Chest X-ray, AP view. Patient: 53 years old, sex M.
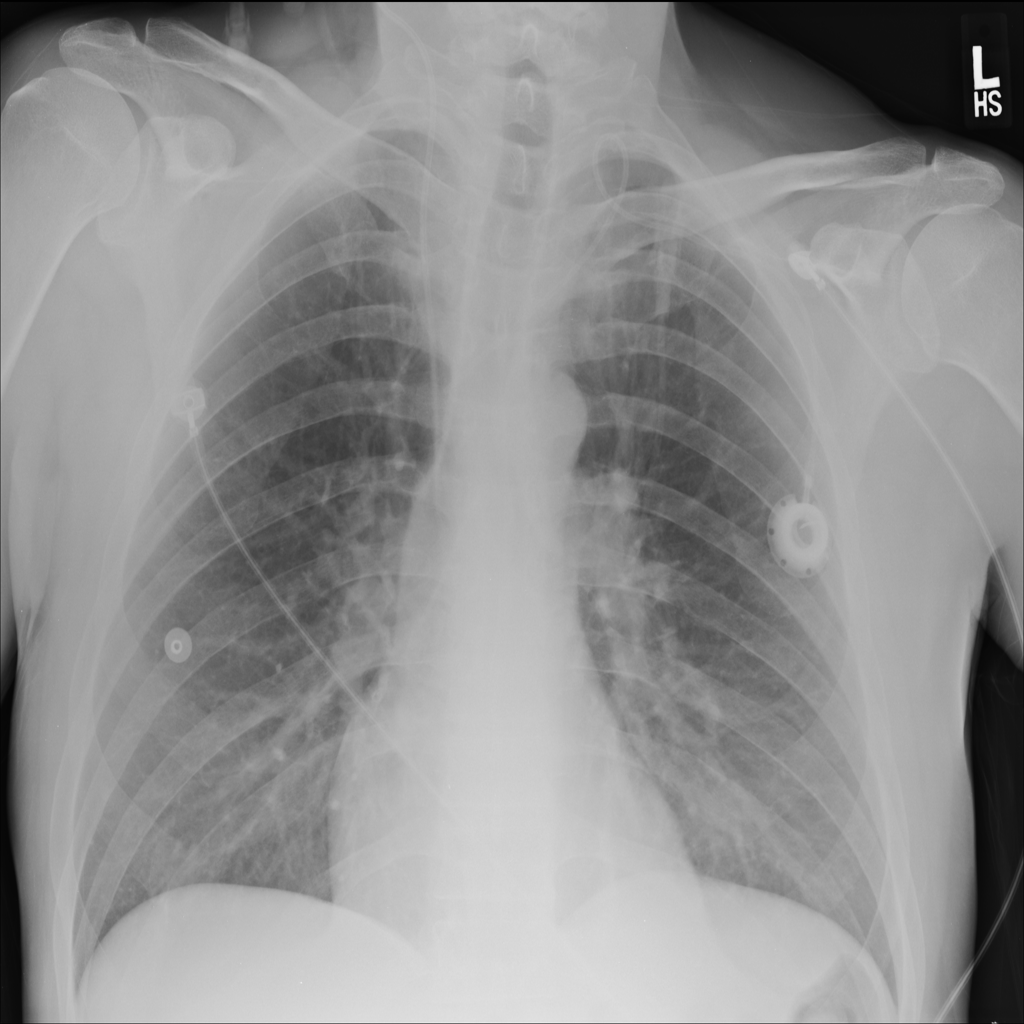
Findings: No Finding